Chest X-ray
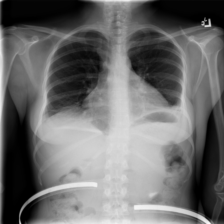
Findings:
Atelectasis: positive
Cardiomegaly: negative
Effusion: positive
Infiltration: negative
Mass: negative
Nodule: negative
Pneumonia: negative
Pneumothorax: negative
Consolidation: negative
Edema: negative
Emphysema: negative
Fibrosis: negative
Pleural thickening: negative
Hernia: negative